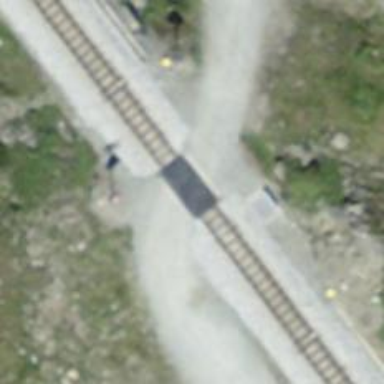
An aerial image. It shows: Railway level crossing.